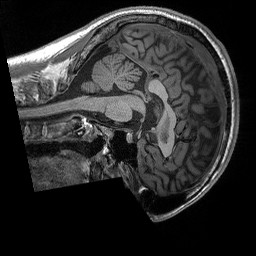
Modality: T1w
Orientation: sagittal
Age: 24
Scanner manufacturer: siemens
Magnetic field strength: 3 T
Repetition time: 2.3 s
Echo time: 0.00296 s